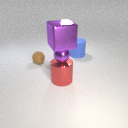
large blue rubber cylinder behind small brown rubber sphere